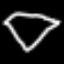
Label: diamond